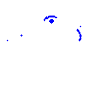
Particle: proton